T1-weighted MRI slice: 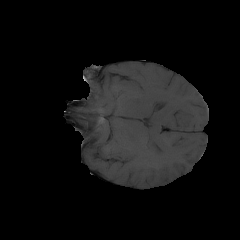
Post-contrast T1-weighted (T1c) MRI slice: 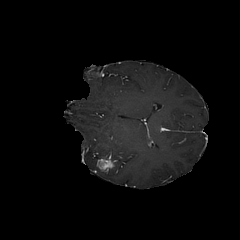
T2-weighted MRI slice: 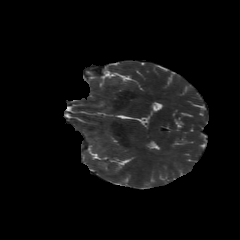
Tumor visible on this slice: yes